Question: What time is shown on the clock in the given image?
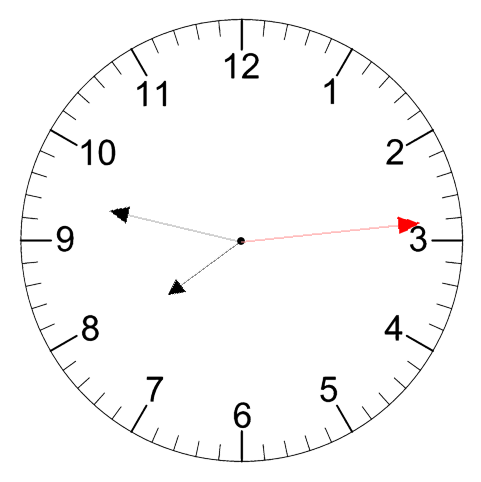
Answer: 07:47:14